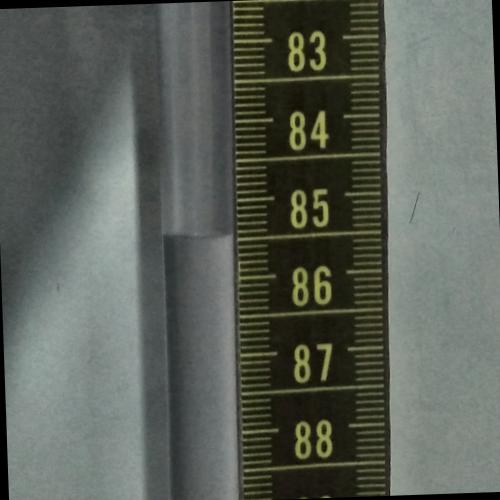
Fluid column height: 85.5 cm